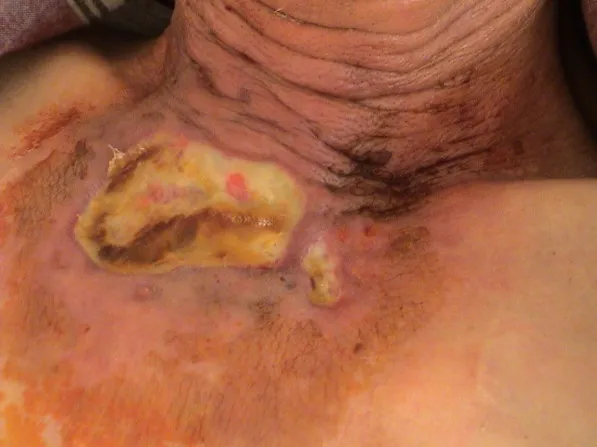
Sloughy, necrotic ulceration of the skin characteristic of ecthyma gangrenosum.
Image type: medical_photograph (skin_photograph)